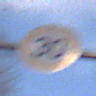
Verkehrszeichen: Geschwindigkeit30
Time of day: MorningAfternoon
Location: Outdoor (Nature)
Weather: PartlyCloudy
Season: NotSpecified
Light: Natural